Question: I'm trying to get the div 'wrapper' to surround all the divs within it so depending on the amount of content the height of 'wrapper' will grow.
I guessed that the way of doing this would be to set 'height: 100%' but as you can see from the screen grab below, this is not the case.

Where it says 'No :-(' is what having 'height: 100%' is doing where ideally I would like 'wrapper' to be at the bottom where it says 'Yes' and I have drawn a red line.
Any help is much appreciated.
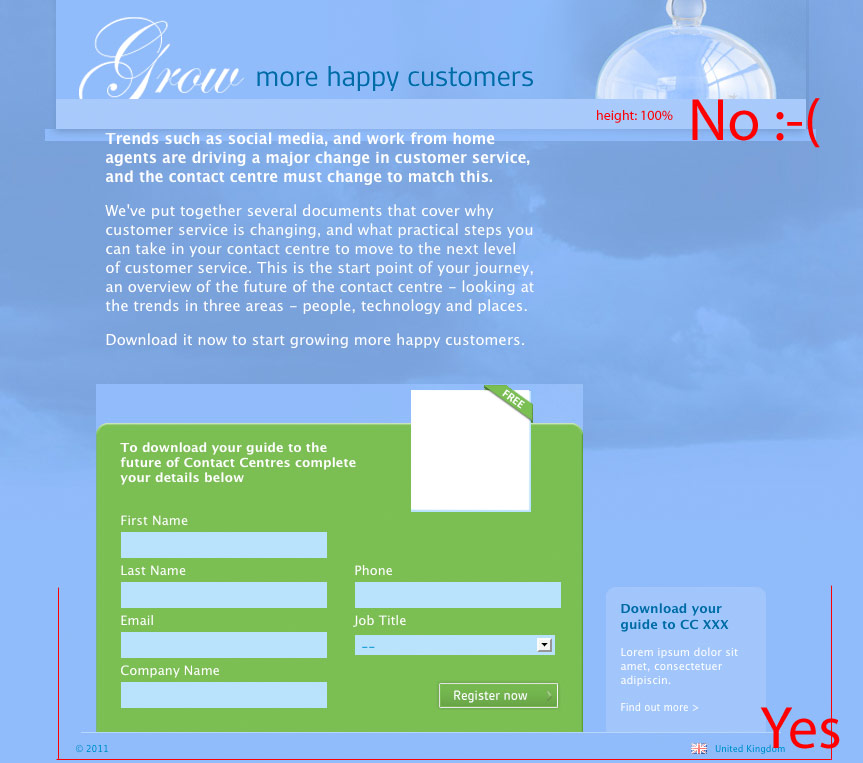
Answer: If you are using floats, giving the container overflow:hidden might fix the problem. If no fixed size is given to the div, this makes it stretch over the floated elements.
If you have absolutely positioned elements inside the container, it would be good to see the html/css for a solution.